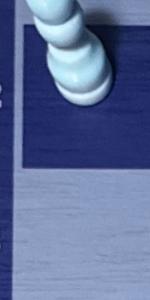
Label: Empty